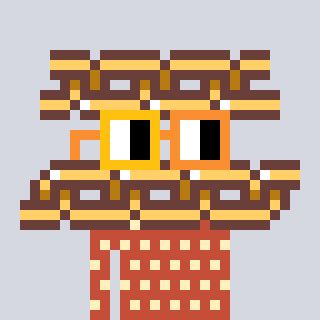
a pixel art character with square yellow and orange glasses, a chain-shaped head and a rust-colored body on a cool background